Aerial crown-view tile of a tropical tree (Barro Colorado Island, Panama), acquired 20240918:
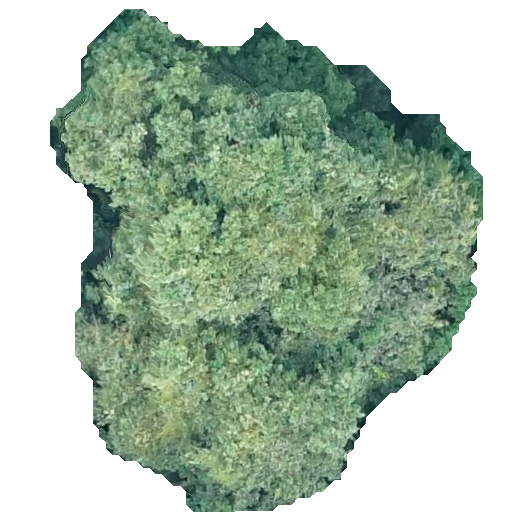
Species: Prioria copaifera
GBIF accepted scientific name: Prioria copaifera
Crown area: 240.495 m²